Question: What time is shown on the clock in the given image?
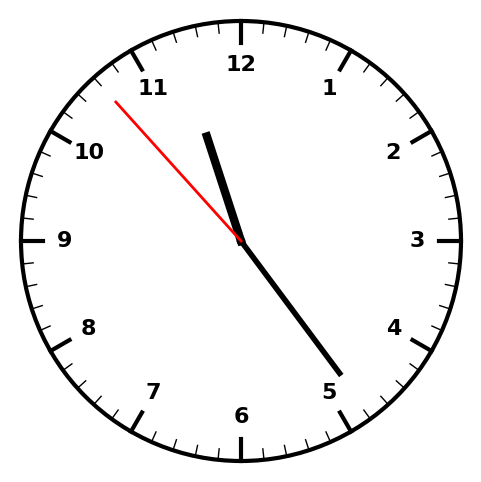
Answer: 11:23:53